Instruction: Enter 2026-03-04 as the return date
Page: home
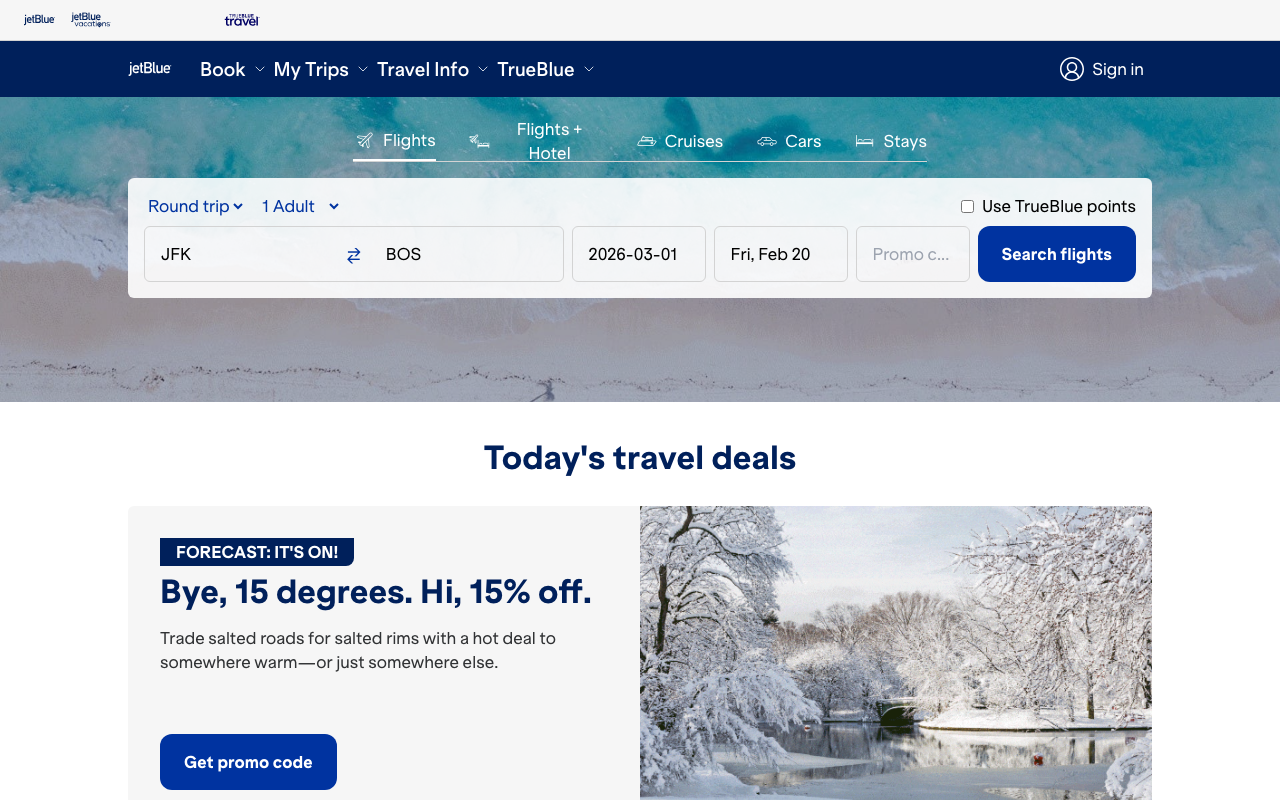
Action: type